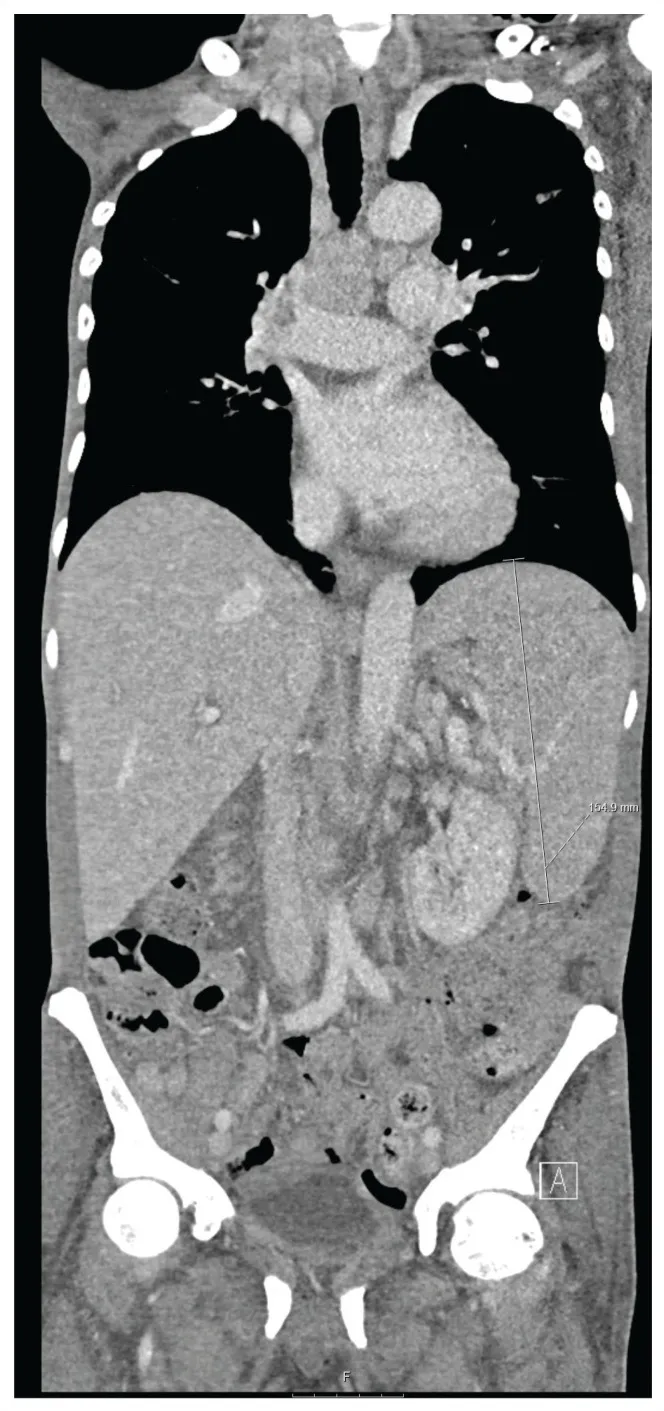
Coronal computerised tomography of the abdomen demonstrating hepatosplenomegaly.
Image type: radiology (ct)